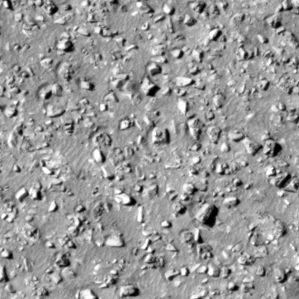
Label: non_frost